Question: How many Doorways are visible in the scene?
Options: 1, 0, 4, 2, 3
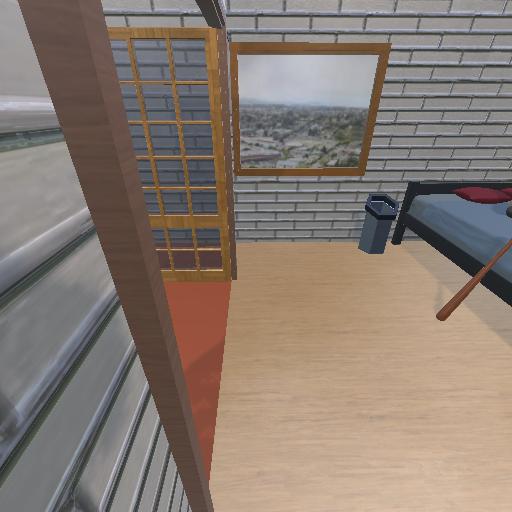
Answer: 1